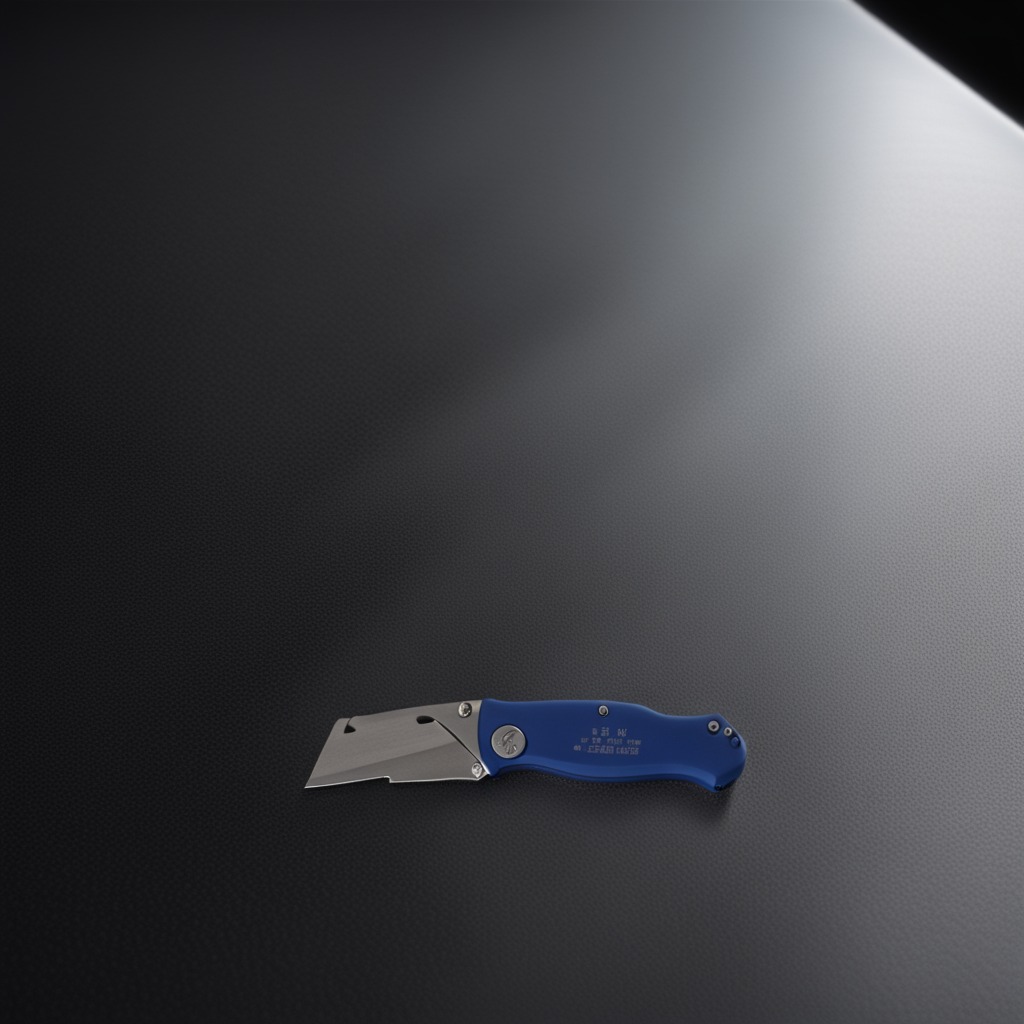
A utility knife lies on the clean granite tabletop covered with a black rubber mat inside a workshop under bright overhead lighting crisp shadows high clarity worn but beneath the mat